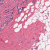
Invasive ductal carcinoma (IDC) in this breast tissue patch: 1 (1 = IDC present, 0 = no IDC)